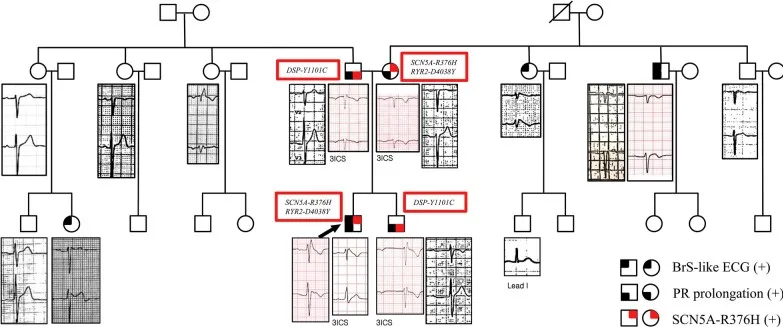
Family pedigree with ECG phenotypes in V1 and V2. The proband's ECG showed a type 1 Brugada pattern in V1. The brother's ECG showed a long PR interval of 480 ms and incomplete RBBB in the 3rd intercostal V1 and V2. The father's ECG showed a long PR interval of 240 ms. The mother's ECG showed a long PR interval of 220 ms without the Brugada pattern on the ECG. One maternal aunt showed a type 1 Brugada pattern in V2. One maternal uncle, who experienced aborted sudden cardiac death, showed a suspicious BrS-pattern on the ECG in V1. One paternal aunt showed an RBBB with a normal PR interval. One paternal female cousin showed a type 2 Brugada pattern with a PR interval of 200 ms in V2. Information about the genetic mutations of first-degree relatives of the patient is also given. The squares represent males, and the circles represent females. The squares/circles with black in the left upper quadrant represent the BrS-like ECG. The squares/circles with black in the left lower quadrant represent PR prolongation. The squares/circles with red in the right upper quadrant represent the SCN5A-R376H variant. The squares/circles with red in the right lower quadrant represent the DSP-Y1101C variant. 3ICS, third intercostal space; ECG, electrocardiogram; BrS, Brugada syndrome.
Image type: electrography (ekg)